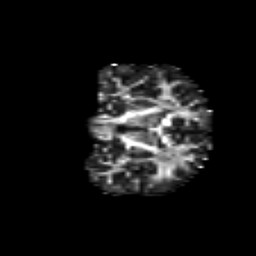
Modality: FA
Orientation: coronal
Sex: male
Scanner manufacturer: siemens
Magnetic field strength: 3 T
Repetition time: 5 s
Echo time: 0.071 s